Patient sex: M
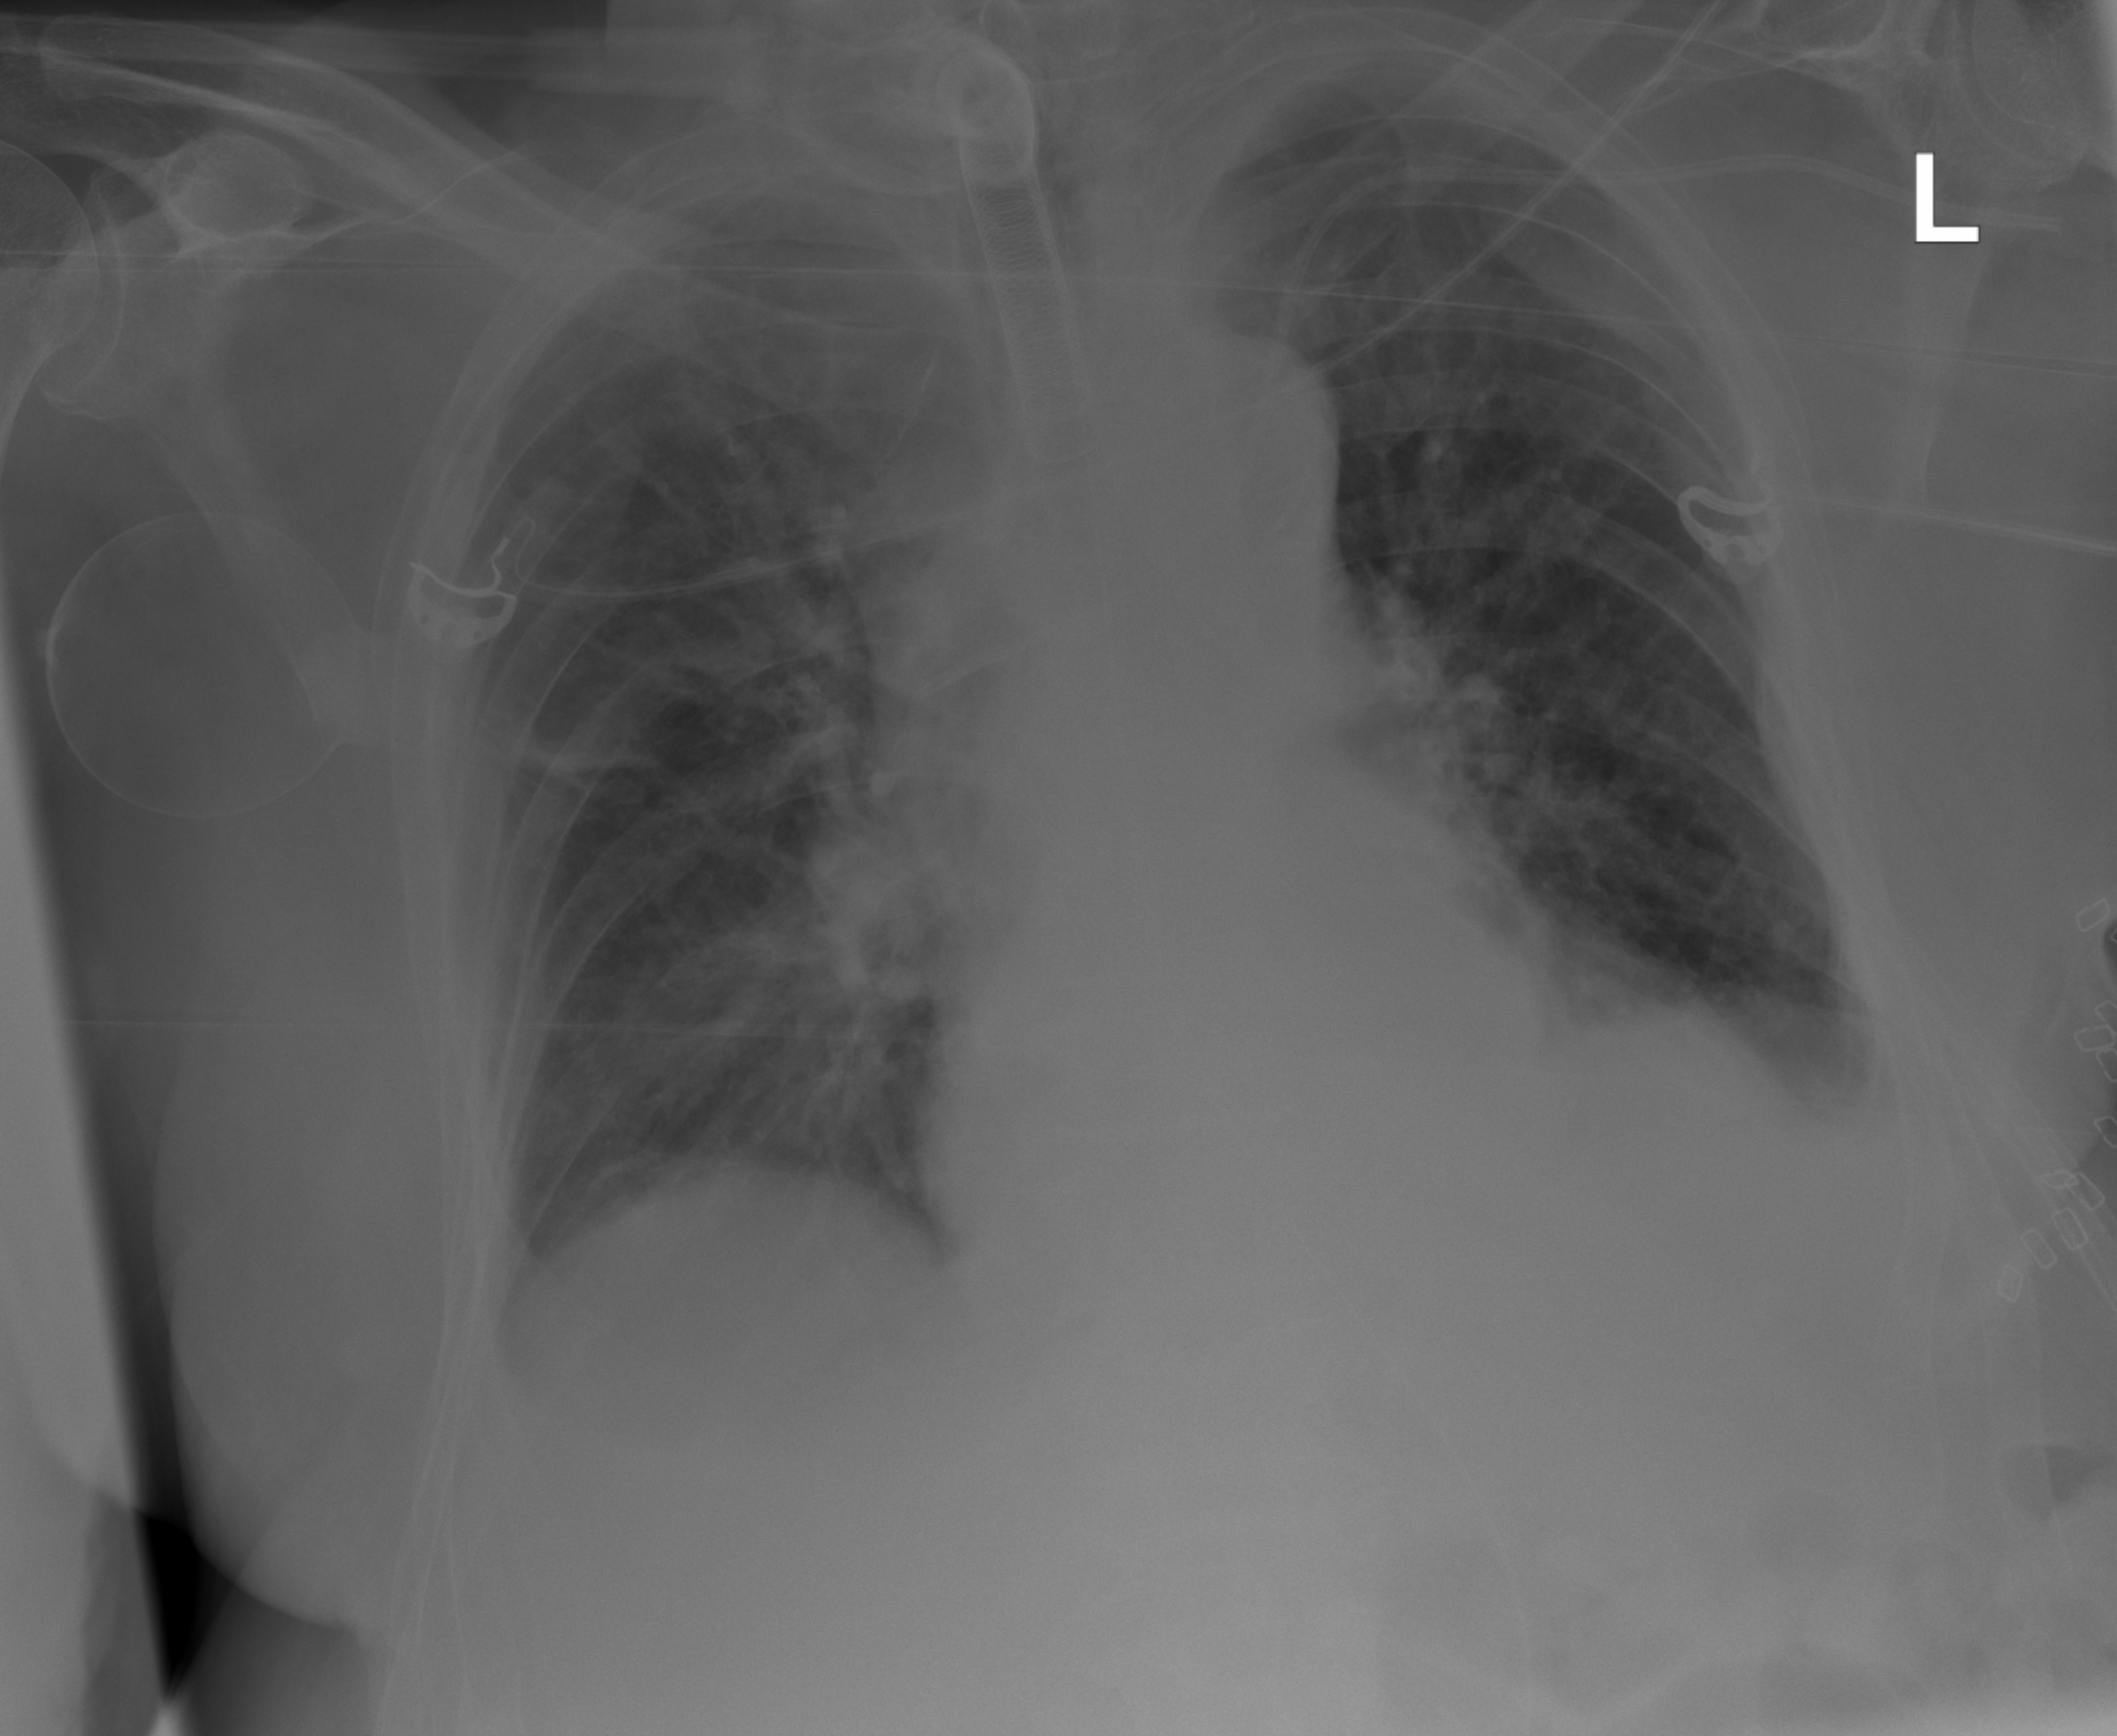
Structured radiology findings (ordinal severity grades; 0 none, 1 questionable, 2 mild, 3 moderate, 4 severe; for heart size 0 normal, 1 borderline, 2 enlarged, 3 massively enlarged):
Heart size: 2
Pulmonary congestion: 2
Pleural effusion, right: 0
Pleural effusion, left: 2
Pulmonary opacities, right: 0
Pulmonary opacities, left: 0
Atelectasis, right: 2
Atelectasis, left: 0